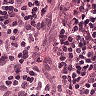
Metastatic tissue present: no